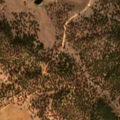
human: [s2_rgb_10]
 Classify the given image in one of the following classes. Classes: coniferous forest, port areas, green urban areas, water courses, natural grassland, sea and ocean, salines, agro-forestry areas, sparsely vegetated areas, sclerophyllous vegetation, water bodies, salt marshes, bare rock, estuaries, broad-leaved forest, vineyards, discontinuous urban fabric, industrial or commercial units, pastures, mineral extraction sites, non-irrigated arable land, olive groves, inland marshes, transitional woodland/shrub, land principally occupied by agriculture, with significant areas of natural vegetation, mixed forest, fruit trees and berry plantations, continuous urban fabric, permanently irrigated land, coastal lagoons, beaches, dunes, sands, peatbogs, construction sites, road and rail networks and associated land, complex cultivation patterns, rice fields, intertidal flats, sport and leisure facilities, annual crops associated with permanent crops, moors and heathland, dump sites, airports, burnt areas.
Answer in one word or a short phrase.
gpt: non-irrigated arable land, agro-forestry areas